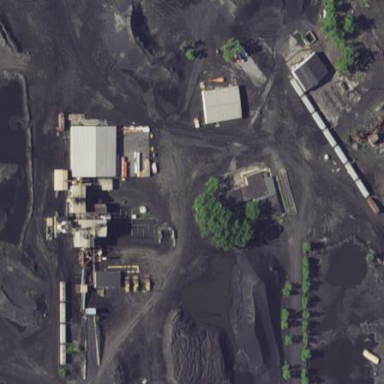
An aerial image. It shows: Storage area for coal.